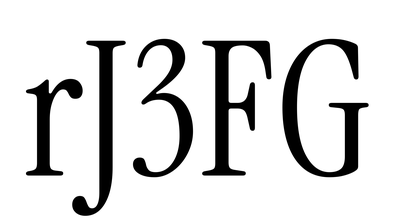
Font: InstrumentSerif-Regular